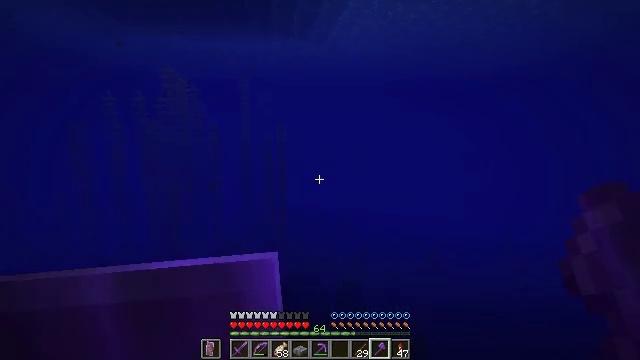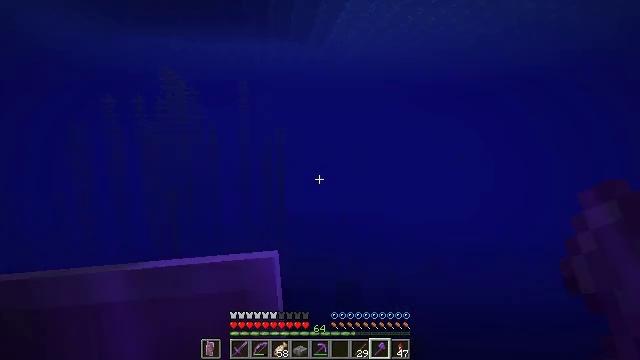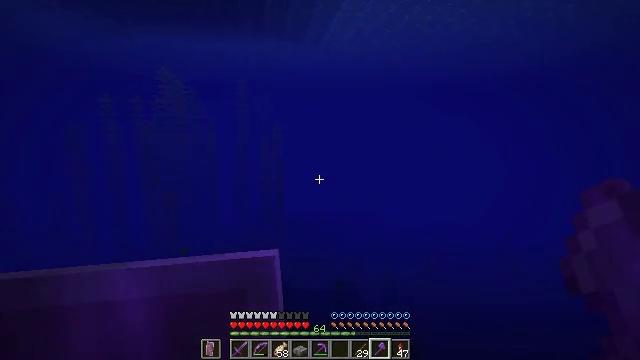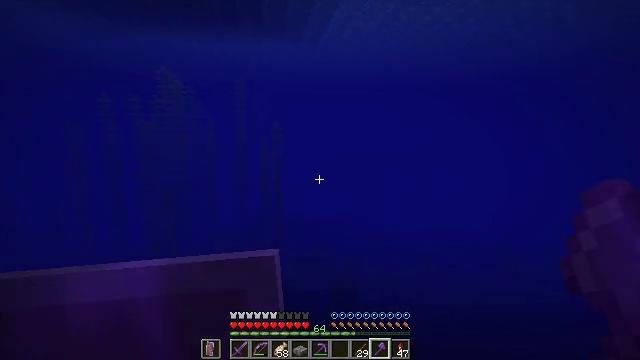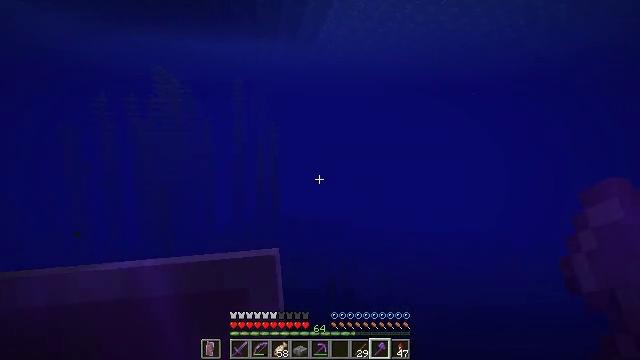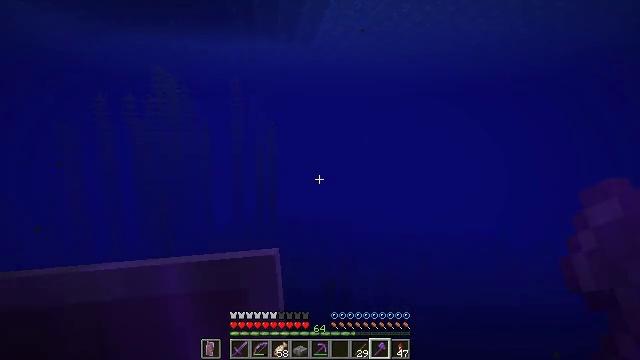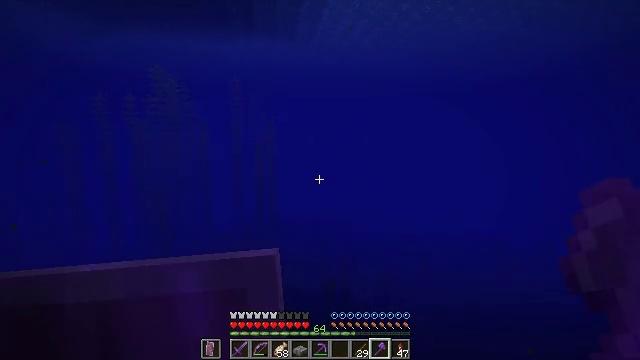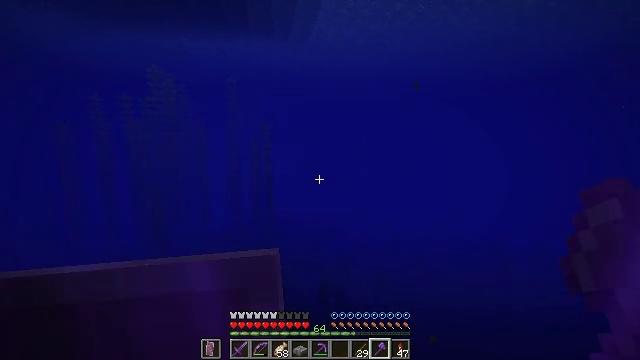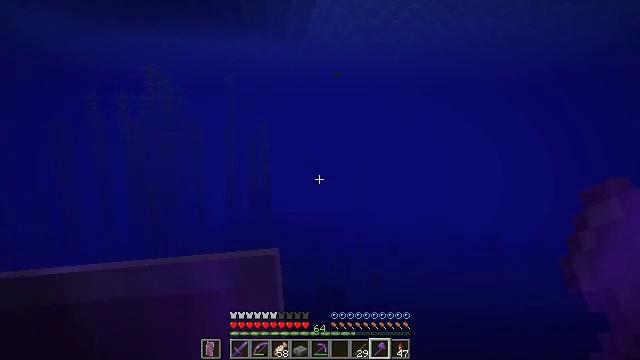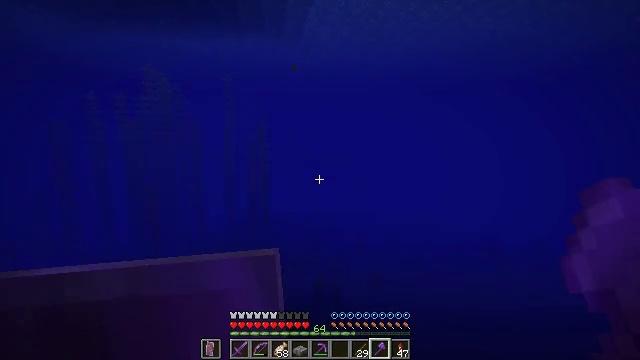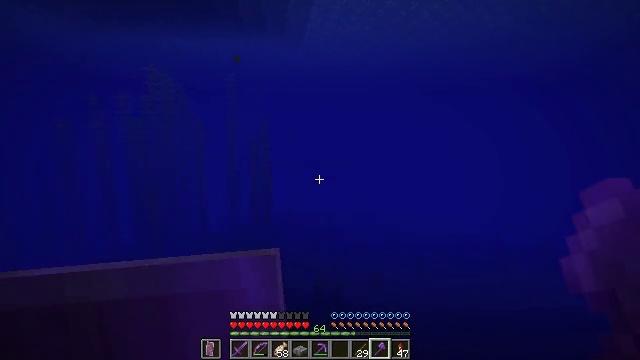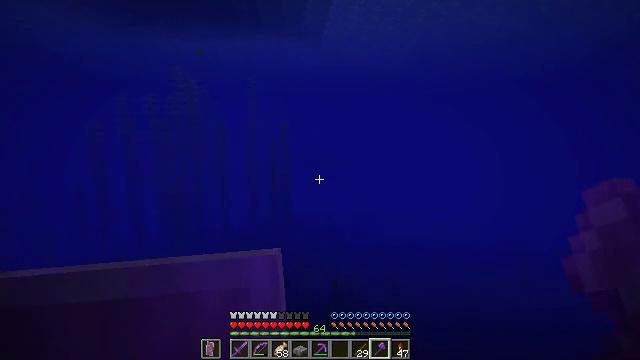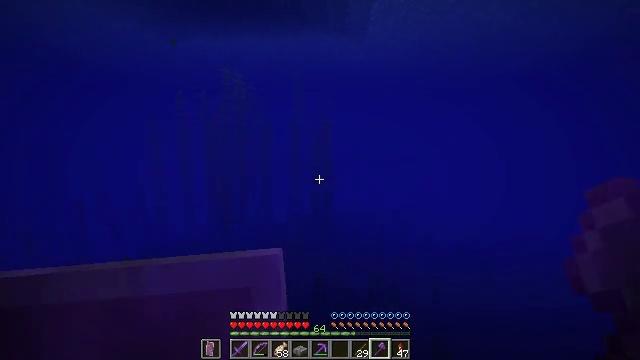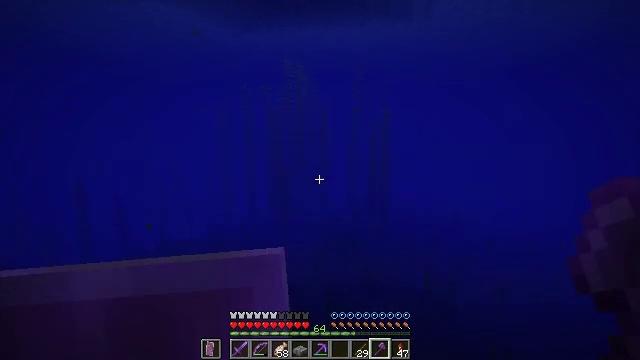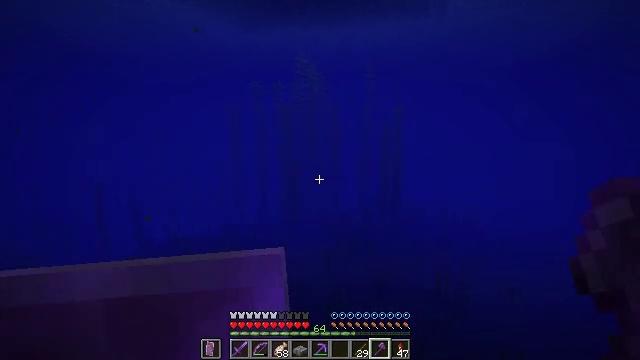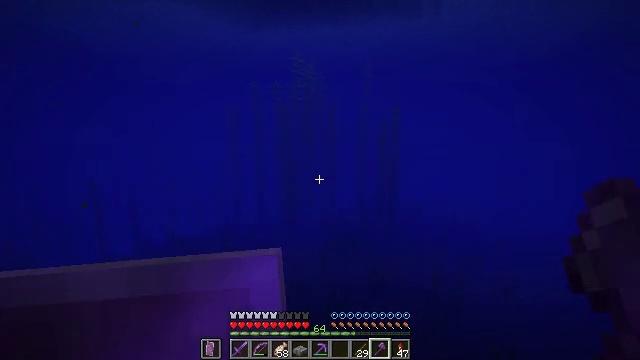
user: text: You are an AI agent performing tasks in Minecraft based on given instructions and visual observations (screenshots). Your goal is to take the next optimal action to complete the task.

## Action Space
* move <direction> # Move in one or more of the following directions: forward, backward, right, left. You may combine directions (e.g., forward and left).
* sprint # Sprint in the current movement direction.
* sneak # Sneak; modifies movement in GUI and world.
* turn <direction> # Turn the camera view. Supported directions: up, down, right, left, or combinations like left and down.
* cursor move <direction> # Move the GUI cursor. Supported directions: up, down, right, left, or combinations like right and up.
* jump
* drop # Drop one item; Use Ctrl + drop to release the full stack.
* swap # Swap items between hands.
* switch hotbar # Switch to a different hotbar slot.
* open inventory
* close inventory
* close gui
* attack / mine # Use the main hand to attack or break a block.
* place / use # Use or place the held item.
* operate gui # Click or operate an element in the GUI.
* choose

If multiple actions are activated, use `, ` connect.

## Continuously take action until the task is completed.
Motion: motion action
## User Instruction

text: Mine the blast furnace.
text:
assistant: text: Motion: move right
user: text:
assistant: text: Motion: move right
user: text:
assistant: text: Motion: move right
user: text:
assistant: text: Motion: move right
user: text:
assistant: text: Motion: move right
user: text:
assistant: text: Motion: move right
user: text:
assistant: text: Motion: move right
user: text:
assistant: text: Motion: move right
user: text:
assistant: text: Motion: move right
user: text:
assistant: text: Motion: move right
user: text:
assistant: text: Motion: move right, turn left
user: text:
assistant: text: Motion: move right, turn left
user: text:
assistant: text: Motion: move right, turn left and down
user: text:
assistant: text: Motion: move right, turn left
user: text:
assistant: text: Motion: move right
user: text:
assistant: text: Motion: move right
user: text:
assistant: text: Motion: move right, turn right and up
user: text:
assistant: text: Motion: move right, turn up
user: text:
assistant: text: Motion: move right, turn left and up
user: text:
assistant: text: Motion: move right, turn left and up
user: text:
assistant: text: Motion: move right, turn left and up
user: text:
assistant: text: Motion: move right, turn left and up
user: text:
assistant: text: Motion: move right, turn left and up
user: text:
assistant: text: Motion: move right
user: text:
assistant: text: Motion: move right
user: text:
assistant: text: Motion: move right, turn left
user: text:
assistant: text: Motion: move right, turn left and up
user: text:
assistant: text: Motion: move right, turn left and up
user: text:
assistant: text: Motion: move right, turn left and up
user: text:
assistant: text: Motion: move right